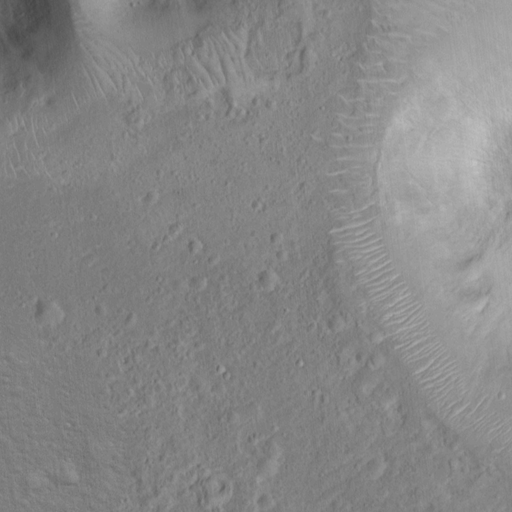
Objects detected: cone, cone